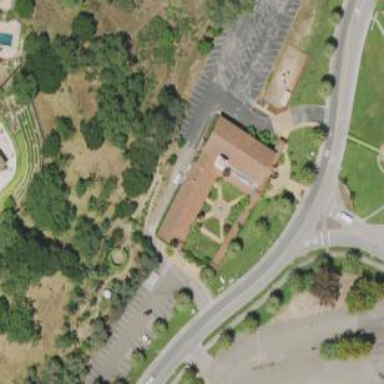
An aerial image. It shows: Building that is place of worship.